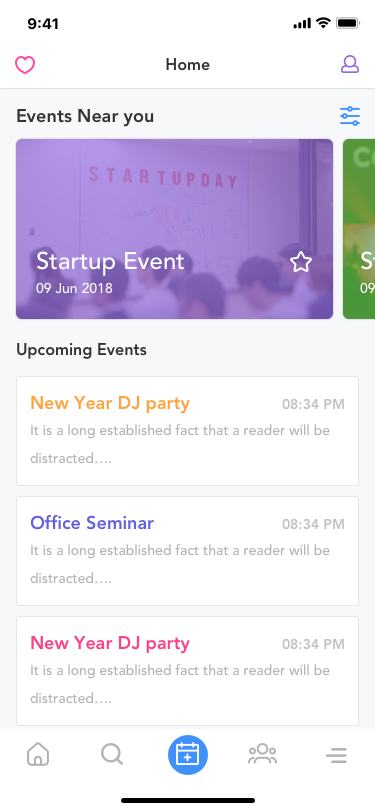
Text in this UI design:
Events Near you
Startup Event
09 Jun 2018
Startup Event
09 Jun 2018
Upcoming Events
It is a long established fact that a reader will be distracted….
08:34 PM
New Year DJ party
It is a long established fact that a reader will be distracted….
08:34 PM
Office Seminar
It is a long established fact that a reader will be distracted….
08:34 PM
New Year DJ party
It is a long established fact that a reader will be distracted….
08:34 PM
Office Seminar